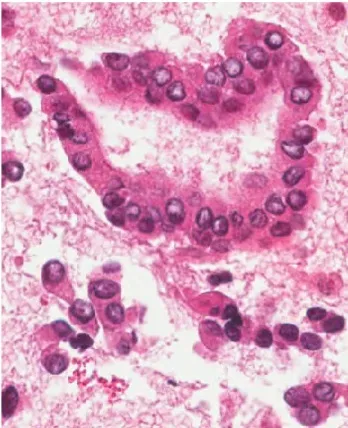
FNAC before RFA. 4 microm-thick H&E stained sections from the cell-block show a highly cellular sample, with a typical papillary architecture; thyrocytes show irregular, large and clear nuclei. . X400).
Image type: pathology (h&e)